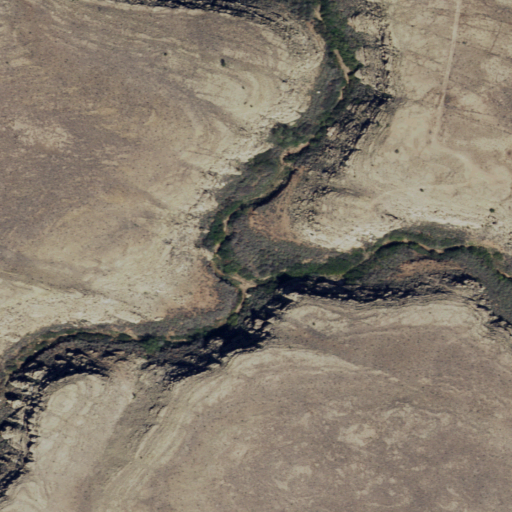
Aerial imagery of valley in Arizona named Anderson Canyon containing shrub, grassland, woody wetlands, and herbaceous wetlands